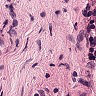
Metastatic tissue present: no